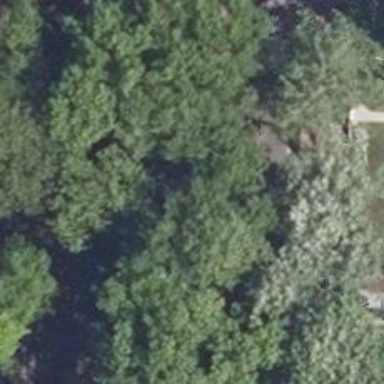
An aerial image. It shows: Single tag "natural: tree."